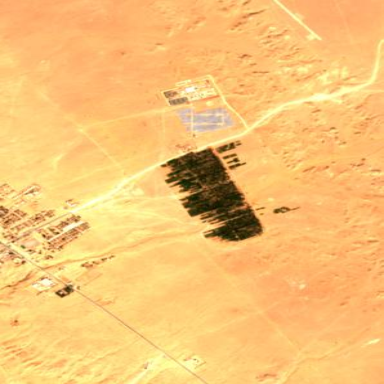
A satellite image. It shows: Orchard filled with date palms.